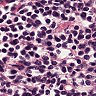
Metastatic tissue present: no